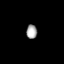
Tissue: lung
Cell type: Fibroblasts
Senescence score: 0.6888
Nuclear area (px): 150
Mean DAPI intensity: 164.087